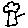
Label: tree